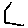
Label: hexagon